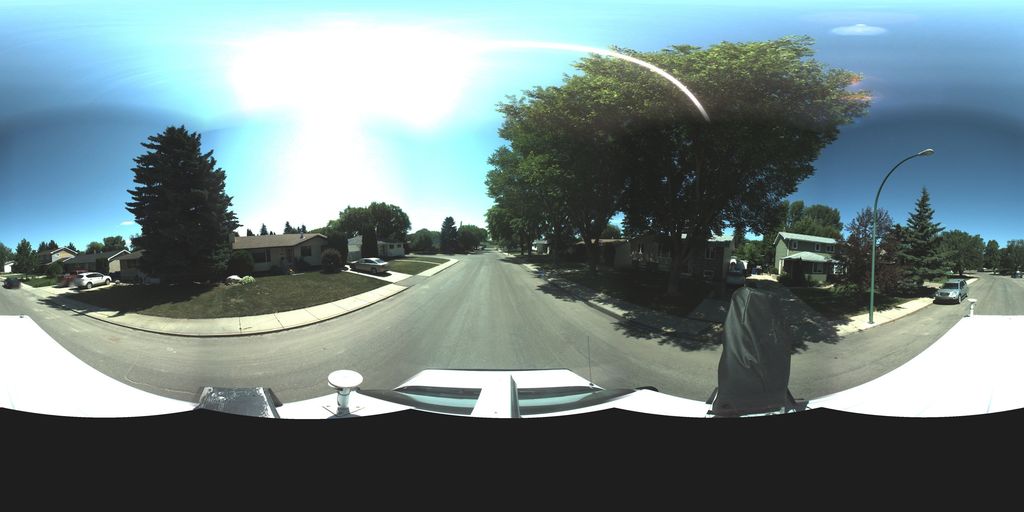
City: saskatoon